Question: Is it possible to create something like the following in pure html / css?

I want to do this reponsive and full (100%) width (100px biggest left corner, smallest 50px right, something like that).
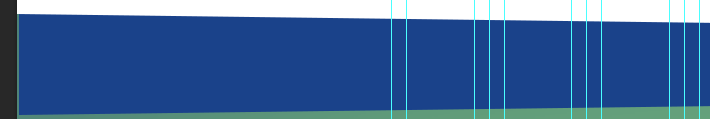
Answer: You could reach the following result by transforming (rotating) multiple div's
<URL>
'''
<div class="blue"></div>
<div class="green"></div>
'''
CSS:
'''
.blue {
background: blue;
transform: rotate(5deg);
transform-origin: 0 0;
width: 110%;
height: 200px;
}
.green {
background: green;
transform: rotate(-5deg);
transform-origin: 0 100%;
width: 110%;
height: 200px;
}
'''